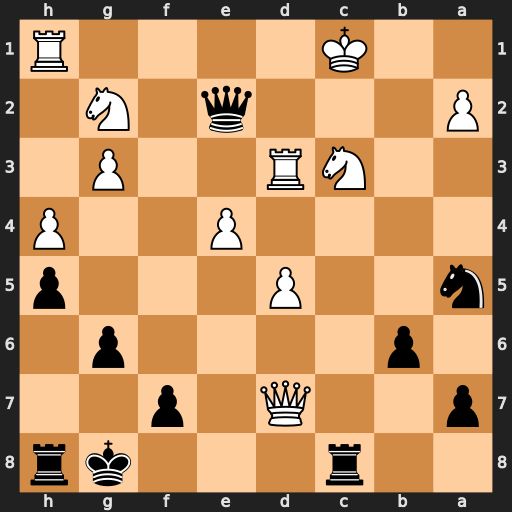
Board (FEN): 2r3kr/p2Q1p2/1p4p1/n2P3p/4P2P/2NR2P1/P3q1N1/2K4R
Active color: b
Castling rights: -
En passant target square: -
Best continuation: Qxd3 Qxc8+ Kg7 Qc7 Nc4